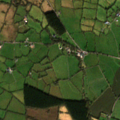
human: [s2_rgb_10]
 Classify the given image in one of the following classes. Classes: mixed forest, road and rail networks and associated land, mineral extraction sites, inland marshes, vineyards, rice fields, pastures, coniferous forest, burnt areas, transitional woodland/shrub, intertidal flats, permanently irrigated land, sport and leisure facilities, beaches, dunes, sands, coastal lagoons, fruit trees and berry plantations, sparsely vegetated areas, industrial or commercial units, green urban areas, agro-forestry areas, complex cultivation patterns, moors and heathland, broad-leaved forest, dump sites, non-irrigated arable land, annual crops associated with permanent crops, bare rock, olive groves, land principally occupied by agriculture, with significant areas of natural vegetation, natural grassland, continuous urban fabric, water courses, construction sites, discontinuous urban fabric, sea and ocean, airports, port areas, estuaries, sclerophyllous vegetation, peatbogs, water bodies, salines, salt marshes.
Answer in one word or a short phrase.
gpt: pastures